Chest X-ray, AP view. Patient: 50 years old, sex M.
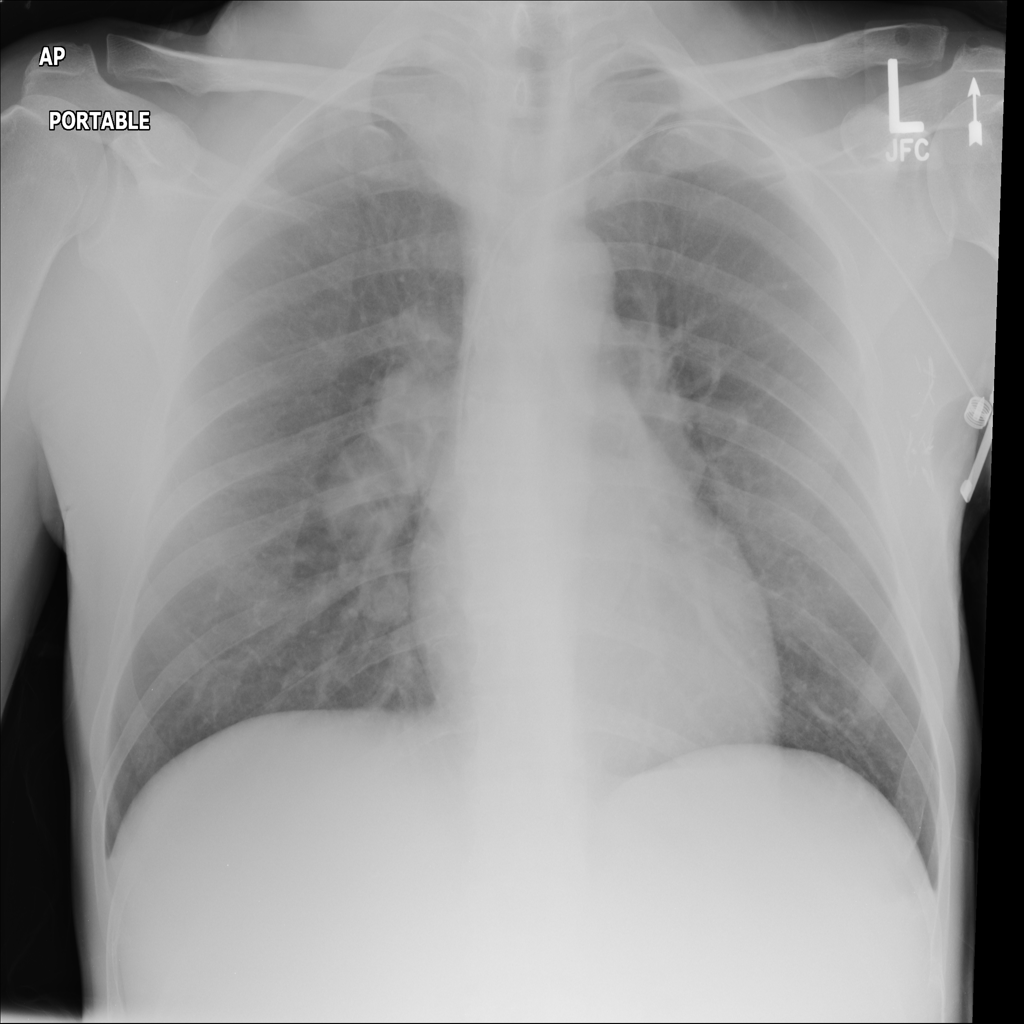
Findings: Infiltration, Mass